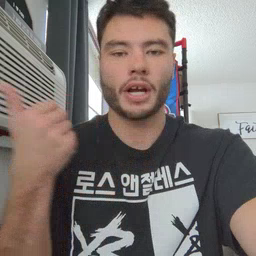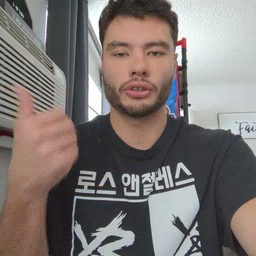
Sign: better